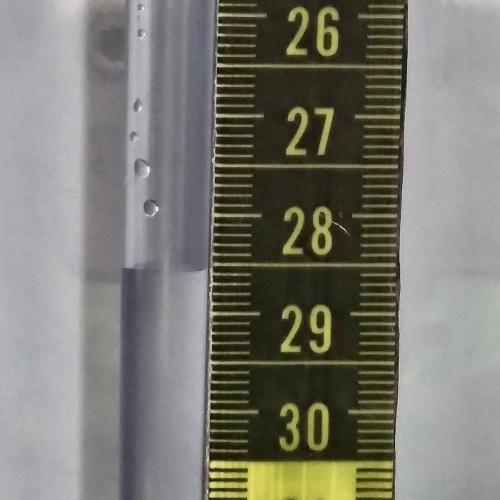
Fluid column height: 28.6 cm